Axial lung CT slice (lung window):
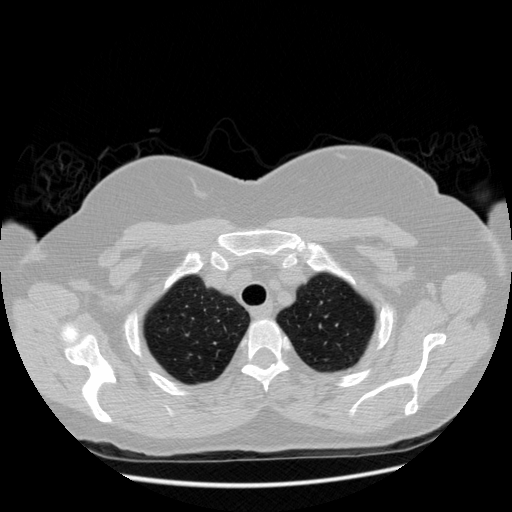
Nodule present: no